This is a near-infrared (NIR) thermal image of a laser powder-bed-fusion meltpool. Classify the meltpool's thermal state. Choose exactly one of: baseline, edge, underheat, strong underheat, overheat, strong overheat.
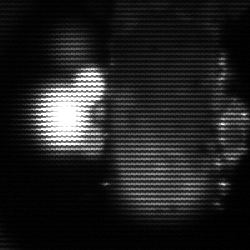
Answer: strong underheat